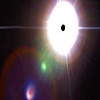
Label: sunburn